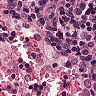
Metastatic tissue present: no